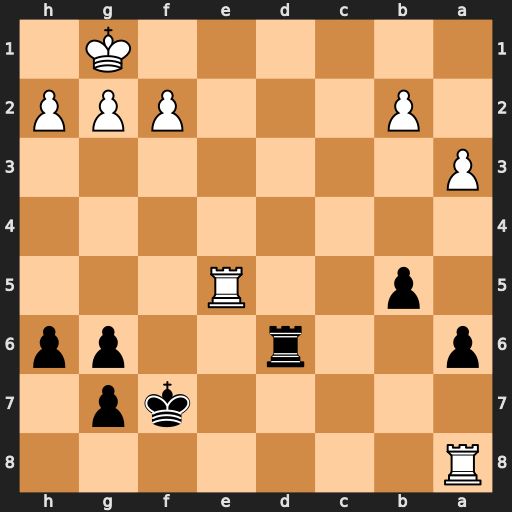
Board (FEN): R7/5kp1/p2r2pp/1p2R3/8/P7/1P3PPP/6K1
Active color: b
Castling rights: -
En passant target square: -
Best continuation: Rd1+ Re1 Rxe1#